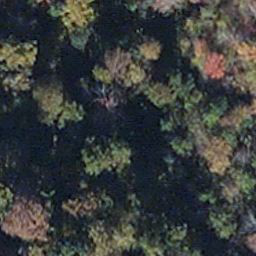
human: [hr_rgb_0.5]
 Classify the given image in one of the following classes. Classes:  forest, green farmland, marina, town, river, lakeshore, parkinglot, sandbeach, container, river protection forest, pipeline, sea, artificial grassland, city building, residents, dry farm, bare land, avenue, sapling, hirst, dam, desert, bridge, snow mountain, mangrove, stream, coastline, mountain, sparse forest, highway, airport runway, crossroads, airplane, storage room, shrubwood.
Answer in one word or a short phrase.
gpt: mangrove